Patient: sex M, age 75
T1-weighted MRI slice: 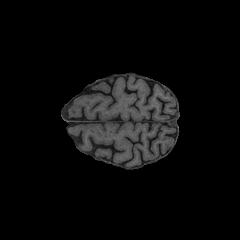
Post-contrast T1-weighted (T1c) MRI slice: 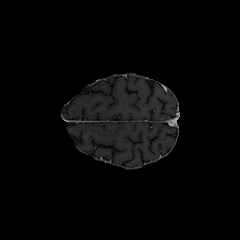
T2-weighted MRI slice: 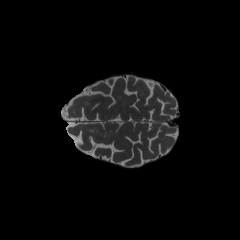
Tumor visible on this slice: no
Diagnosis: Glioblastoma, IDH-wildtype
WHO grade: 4